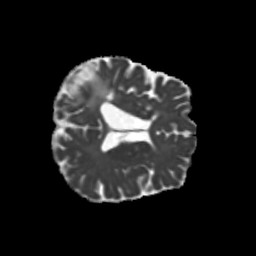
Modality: MD
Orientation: axial
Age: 68
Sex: female
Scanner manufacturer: siemens
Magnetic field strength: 3 T
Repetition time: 5.25 s
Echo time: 0.08 s